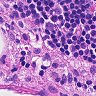
Metastatic tissue present: no